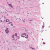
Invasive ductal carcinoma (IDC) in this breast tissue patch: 0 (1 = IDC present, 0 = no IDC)